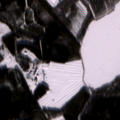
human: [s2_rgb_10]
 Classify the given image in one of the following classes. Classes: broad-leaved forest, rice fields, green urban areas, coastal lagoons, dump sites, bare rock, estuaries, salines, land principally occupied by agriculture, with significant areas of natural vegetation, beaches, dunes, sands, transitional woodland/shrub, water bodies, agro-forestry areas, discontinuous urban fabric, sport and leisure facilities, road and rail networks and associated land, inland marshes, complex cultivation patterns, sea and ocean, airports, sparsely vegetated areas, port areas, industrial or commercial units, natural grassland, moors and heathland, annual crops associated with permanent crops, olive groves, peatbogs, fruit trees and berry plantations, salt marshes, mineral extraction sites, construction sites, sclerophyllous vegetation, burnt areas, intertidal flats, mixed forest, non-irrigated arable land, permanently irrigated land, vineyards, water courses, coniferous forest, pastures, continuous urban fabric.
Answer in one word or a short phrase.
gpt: non-irrigated arable land, land principally occupied by agriculture, with significant areas of natural vegetation, coniferous forest, mixed forest, transitional woodland/shrub, inland marshes